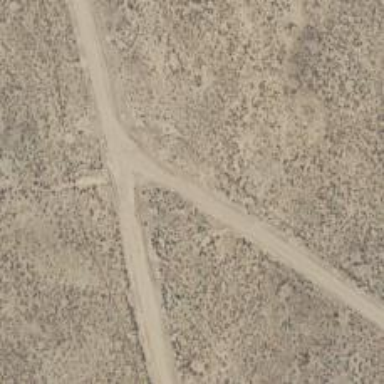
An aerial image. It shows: Service road.